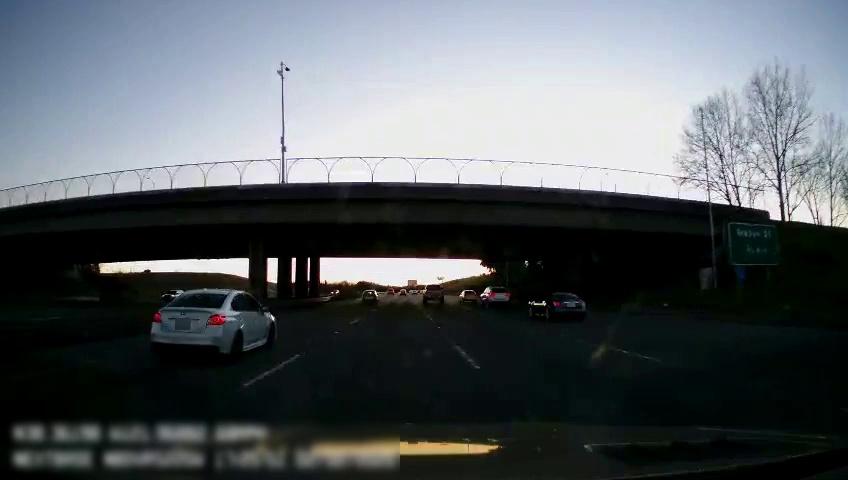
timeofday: Dusk/Dawn/Twilight
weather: Cloudy
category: Drivable Space
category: Vehicles | SUV
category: Vehicles | SUV
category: Vehicles | Car
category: Vehicles | SUV
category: Vehicles | Car
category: Vehicles | Truck
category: Vehicles | Car
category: Lanes | Current Lane
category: Lanes | Current Lane
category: Lanes | Alternate Lane
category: Traffic | Signs